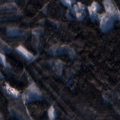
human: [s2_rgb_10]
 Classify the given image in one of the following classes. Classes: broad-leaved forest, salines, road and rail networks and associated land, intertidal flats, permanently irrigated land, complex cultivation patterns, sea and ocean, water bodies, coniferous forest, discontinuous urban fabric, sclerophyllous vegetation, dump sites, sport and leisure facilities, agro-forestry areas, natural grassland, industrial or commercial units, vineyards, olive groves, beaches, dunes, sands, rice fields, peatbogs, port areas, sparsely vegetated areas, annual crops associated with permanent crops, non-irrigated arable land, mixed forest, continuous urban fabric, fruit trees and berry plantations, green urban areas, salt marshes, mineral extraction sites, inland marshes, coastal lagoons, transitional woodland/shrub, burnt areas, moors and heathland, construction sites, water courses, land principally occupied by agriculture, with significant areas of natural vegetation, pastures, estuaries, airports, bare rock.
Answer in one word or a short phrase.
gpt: coniferous forest, mixed forest